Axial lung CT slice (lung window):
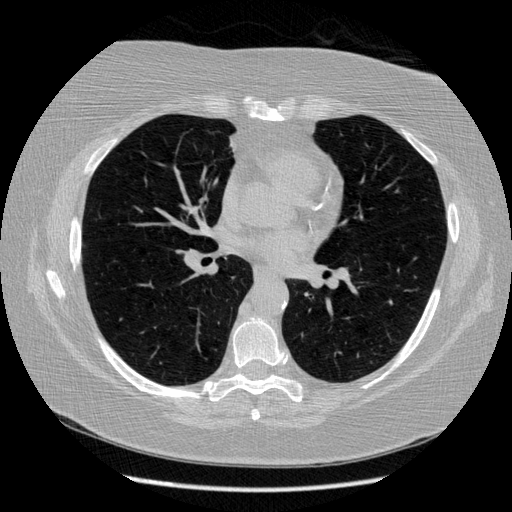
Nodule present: no